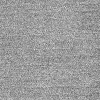
Atmospheric dust classification: dusty